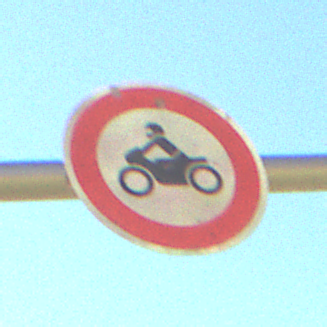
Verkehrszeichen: VerbotKraftraeder
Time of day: MorningAfternoon
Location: Outdoor (Nature)
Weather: PartlyCloudy
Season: NotSpecified
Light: Natural